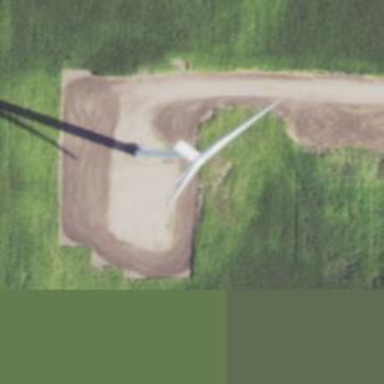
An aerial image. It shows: Wind generator with horizontal axis. The generator is wind turbine.